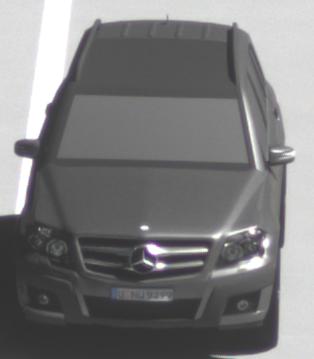
Make: Mercedes-Benz
Model: GLK 280
Detailed model: GLK-Class (204)
Model produced from: 2008/10
Model produced until: 2009/04
Doors: 5
Color: gray
Road condition: dry road
Daytime: midday
Contrast: high contrast